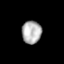
Tissue: lung
Cell type: Endothelial cells
Senescence score: 0.5648
Nuclear area (px): 441
Mean DAPI intensity: 176.388